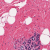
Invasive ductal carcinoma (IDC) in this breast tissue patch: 0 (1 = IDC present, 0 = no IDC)